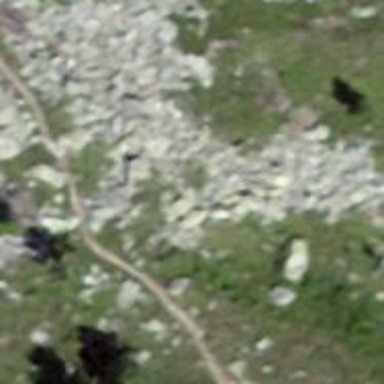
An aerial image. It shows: Path.